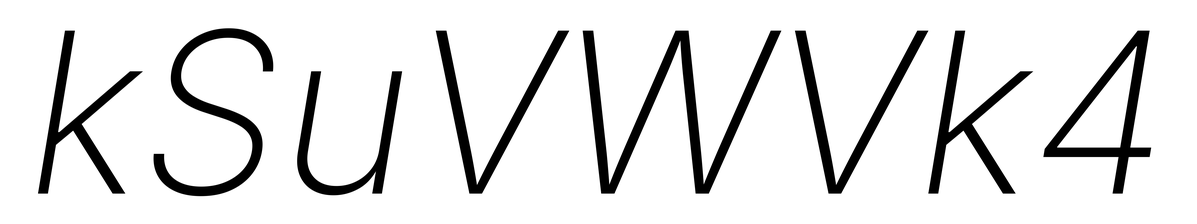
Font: Inter-Italic_ExtraLight_Italic